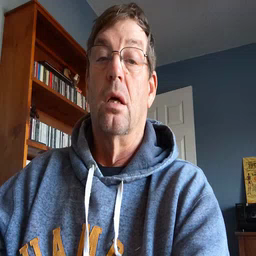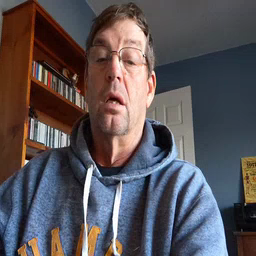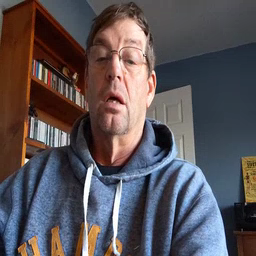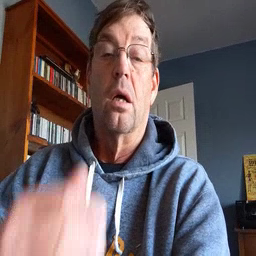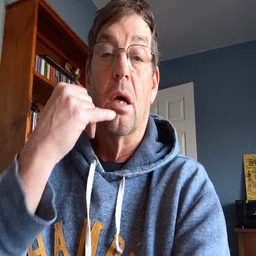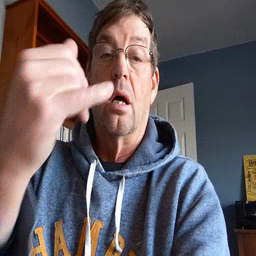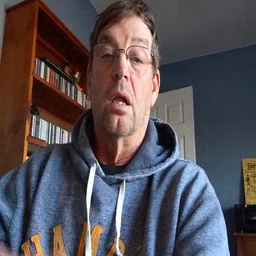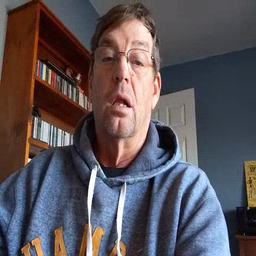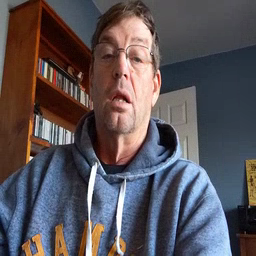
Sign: callonphone